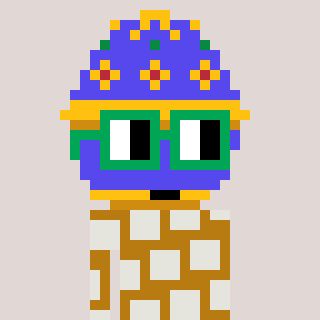
a pixel art character with square green glasses, a faberge-shaped head and a gold-colored body on a warm background